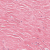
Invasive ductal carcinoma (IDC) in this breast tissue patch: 1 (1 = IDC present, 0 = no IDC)